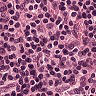
Metastatic tissue present: no